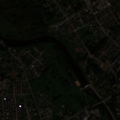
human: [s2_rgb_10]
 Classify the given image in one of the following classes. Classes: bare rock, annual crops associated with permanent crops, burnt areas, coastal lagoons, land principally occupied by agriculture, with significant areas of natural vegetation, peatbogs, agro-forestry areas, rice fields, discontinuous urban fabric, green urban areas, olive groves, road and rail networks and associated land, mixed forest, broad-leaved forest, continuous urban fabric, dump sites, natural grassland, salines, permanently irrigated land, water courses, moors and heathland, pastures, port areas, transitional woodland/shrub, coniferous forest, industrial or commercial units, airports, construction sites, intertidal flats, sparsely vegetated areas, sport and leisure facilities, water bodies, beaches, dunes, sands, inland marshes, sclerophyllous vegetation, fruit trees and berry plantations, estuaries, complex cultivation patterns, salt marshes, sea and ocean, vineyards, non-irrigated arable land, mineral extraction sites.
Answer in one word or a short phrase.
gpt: discontinuous urban fabric, industrial or commercial units, green urban areas, land principally occupied by agriculture, with significant areas of natural vegetation